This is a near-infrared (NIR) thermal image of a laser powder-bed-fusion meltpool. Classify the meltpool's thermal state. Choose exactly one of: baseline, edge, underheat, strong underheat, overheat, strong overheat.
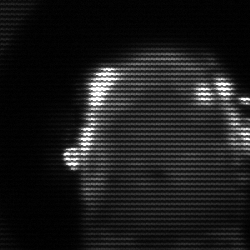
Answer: baseline